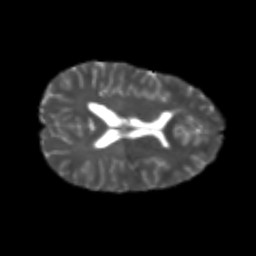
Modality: T2w
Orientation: axial
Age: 25
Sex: female
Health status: healthy
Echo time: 0.074 s